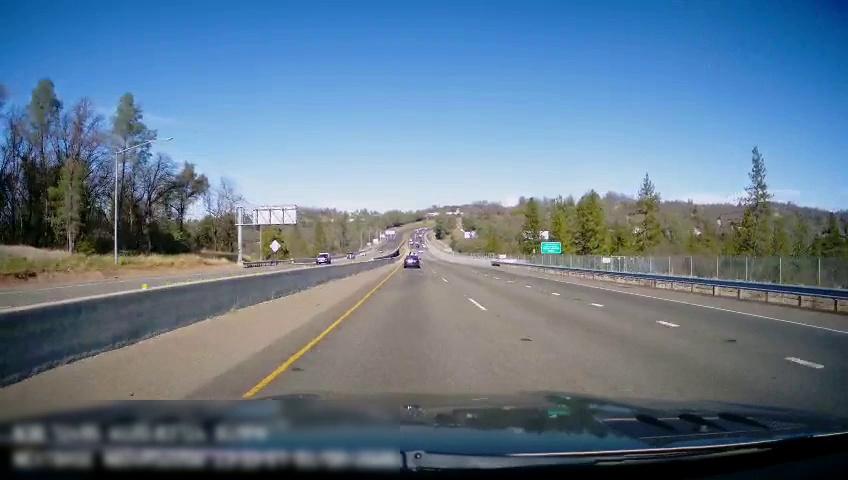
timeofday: Day
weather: Sunny
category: Drivable Space
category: Drivable Space
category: Vehicles | SUV
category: Vehicles | Car
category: Lanes | Current Lane
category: Lanes | Current Lane
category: Lanes | Alternate Lane
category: Lanes | Alternate Lane
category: Traffic | Signs